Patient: sex M, age 57
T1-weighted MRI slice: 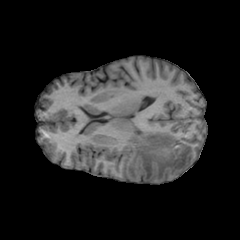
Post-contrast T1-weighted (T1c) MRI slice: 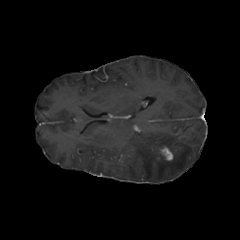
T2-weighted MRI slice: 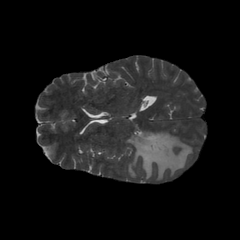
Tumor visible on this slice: yes
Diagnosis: Glioblastoma, IDH-wildtype
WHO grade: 4